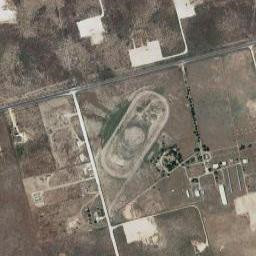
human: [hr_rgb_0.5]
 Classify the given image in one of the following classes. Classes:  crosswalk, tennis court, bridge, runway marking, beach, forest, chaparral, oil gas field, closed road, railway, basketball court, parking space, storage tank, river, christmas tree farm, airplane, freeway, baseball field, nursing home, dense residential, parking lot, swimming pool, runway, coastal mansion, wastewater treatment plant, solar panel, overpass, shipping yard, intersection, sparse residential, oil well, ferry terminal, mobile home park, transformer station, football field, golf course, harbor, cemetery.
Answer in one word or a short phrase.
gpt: oil gas field